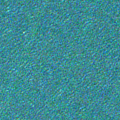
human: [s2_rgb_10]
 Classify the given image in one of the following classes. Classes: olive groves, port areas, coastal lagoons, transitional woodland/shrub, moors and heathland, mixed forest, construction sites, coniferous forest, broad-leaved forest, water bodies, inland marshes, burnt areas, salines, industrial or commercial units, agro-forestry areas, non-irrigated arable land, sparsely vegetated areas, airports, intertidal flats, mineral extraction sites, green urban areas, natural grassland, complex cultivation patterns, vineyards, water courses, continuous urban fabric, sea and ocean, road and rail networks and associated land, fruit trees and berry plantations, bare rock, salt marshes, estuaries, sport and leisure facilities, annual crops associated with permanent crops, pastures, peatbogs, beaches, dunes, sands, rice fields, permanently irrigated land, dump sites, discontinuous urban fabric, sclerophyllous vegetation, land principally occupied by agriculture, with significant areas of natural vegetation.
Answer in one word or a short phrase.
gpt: sea and ocean